Question: I am trying to model a notification system where an event occurs during a time period (start date and end date). If the time period has been exceeded, the user is required to either update the time period or set a flag that the event has been i) cancelled, ii) completed, or iii) closed. If today is one day past the event's scheduled completion date, the manager is emailed. If two days, the manager and their supervisor is emailed. If > two days, the manager, their supervisor, and the company owner is emailed. Every day after that it emails the three of them that the event is delinquent. Events can be scheduled any time in the future so the process needs to simply track when the event is Pending, Active, Delinquent (past the end date), Cancelled, Closed, or Complete.
I have started building workflow as a WorkFlow Service application hosted in Windows Server AppFabric because it appears that that is the best way to persist this long-running workflow. I have also started using the WF State Machine Activity Pack CTP 1 as it seemed the best way to model these different event states.
I am uncertain how to model this process as well as get the process to persist and continue running in the background to monitor the event's state and behave as outlined above. I think I have all the states modeled correctly in the state machine. I am still trying to figure out the transitions from one state to another Any guidance is appreciated.

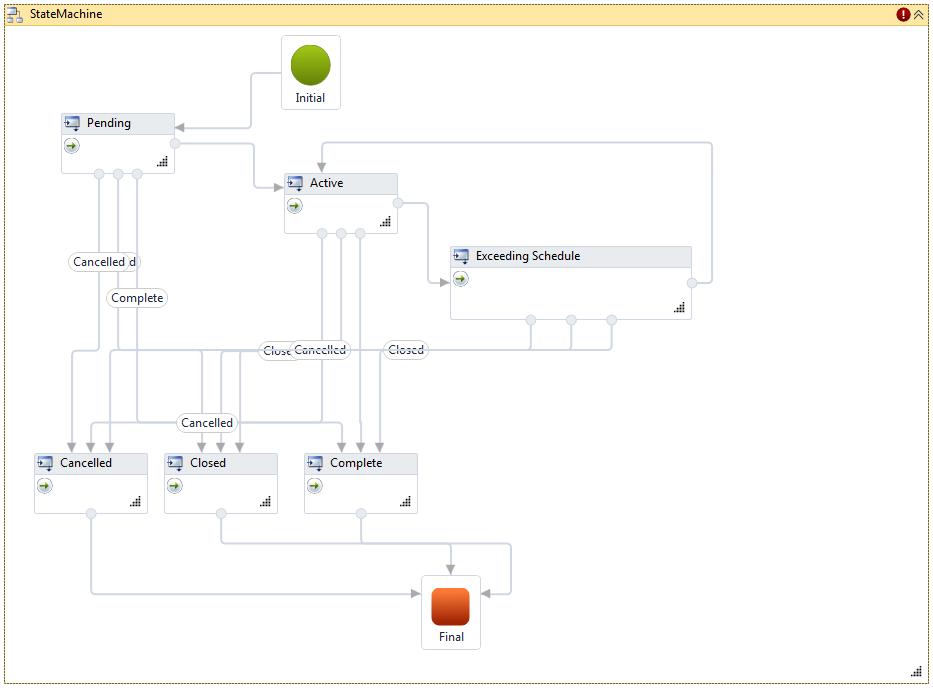
Answer: State Machines run in a burst of execution. There is really nothing to "run" while the workflow is persisted. I suspect what you mean is how will the workflow "wake up" when the timeout is exceeded.
The answer is that the Delay activity will create a durable timer. The AppFabric Workflow Management service periodically asks the persistence layer if there are runnable workflow instances - that is instances which have crashed or where a durable timer has expired.
Eventually the timer will be expired and the Workflow will be loaded and the Delay activity bookmark will be resumed.